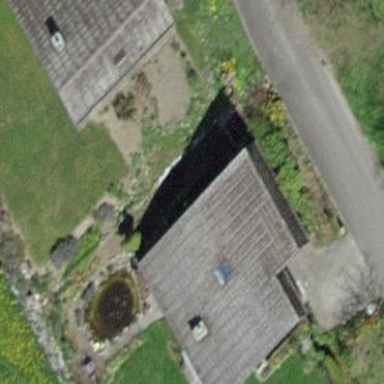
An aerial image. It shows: Simple and straightforward house.